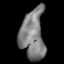
Tissue: skin
Cell type: Epithelial cells
Senescence score: 0.6882
Nuclear area (px): 1178
Mean DAPI intensity: 127.39